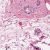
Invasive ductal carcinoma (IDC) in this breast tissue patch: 0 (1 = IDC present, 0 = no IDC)